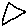
Label: triangle